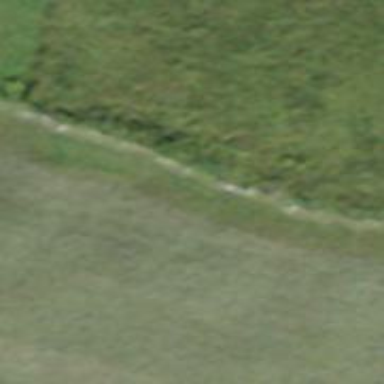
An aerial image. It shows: Dry stone wall barrier.